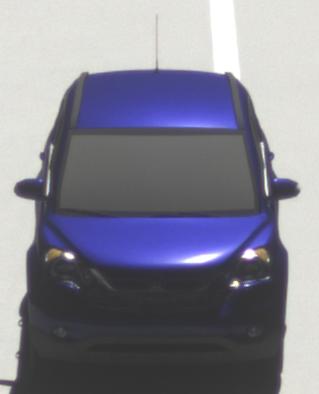
Make: Honda
Model: CR-V
Detailed model: CR-V (III) (04/10 - 10/12)
Model produced from: 2010
Model produced until: 2012
Doors: 5
Color: blue
Road condition: dry road
Daytime: midday
Contrast: high contrast